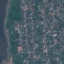
Land use / land cover class: Residential